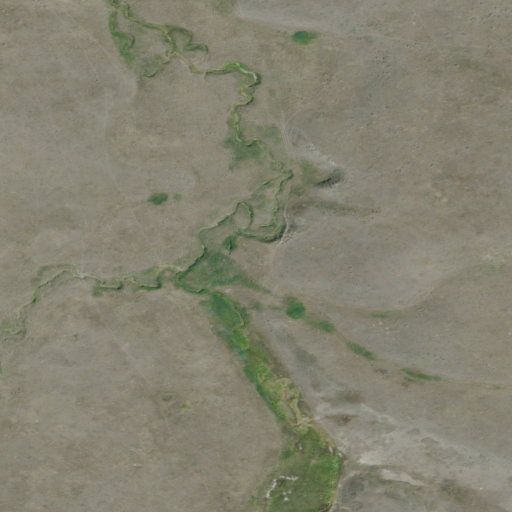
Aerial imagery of valley in Montana named Reiner Coulee containing grassland and shrub